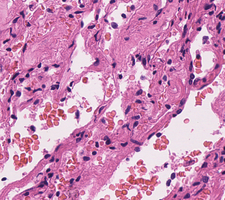
Tumor epithelial tissue: no
Tumor-associated stroma tissue: no
Normal tissue: yes